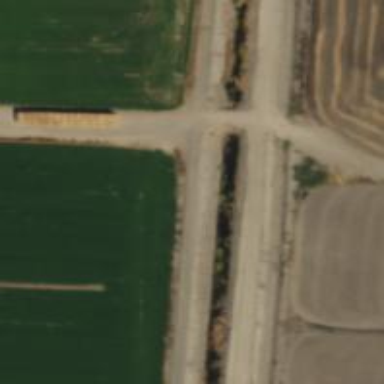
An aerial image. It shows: Culvert tunnel.